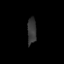
Tissue: prostate
Cell type: Endothelial cells
Senescence score: 0.7231
Nuclear area (px): 235
Mean DAPI intensity: 54.328